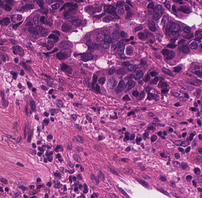
Tumor epithelial tissue: yes
Tumor-associated stroma tissue: yes
Normal tissue: no